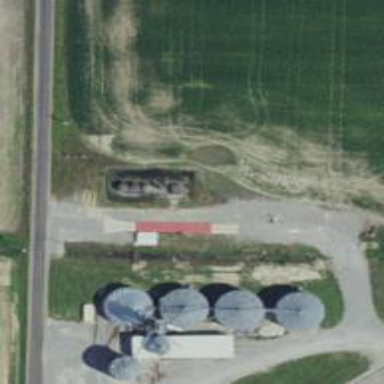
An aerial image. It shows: Storage tank that is man-made.